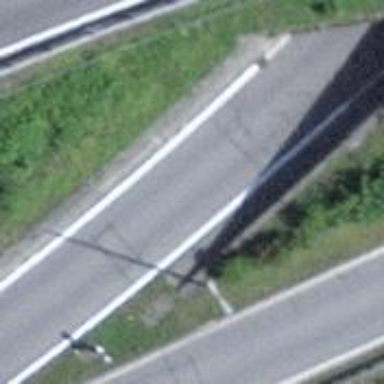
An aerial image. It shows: Primary highway.